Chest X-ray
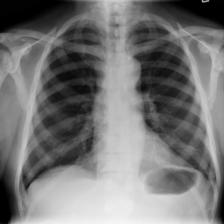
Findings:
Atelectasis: negative
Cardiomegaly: negative
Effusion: negative
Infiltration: negative
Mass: negative
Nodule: negative
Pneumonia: negative
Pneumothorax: negative
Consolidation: negative
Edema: negative
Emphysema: negative
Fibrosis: positive
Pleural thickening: negative
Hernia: negative